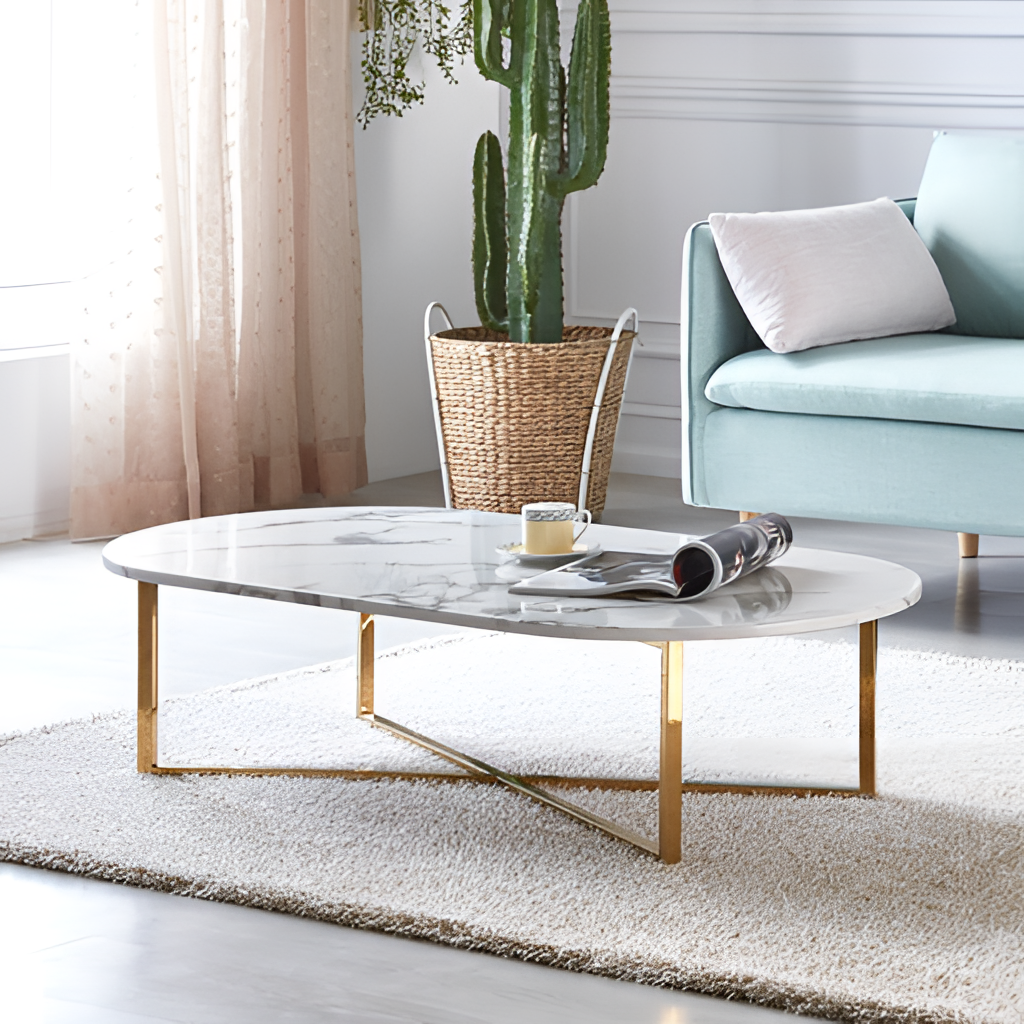
living room, white marble coffee table, white paint wallpaper, with solid pattern, modern, tile flooring, with plain pattern